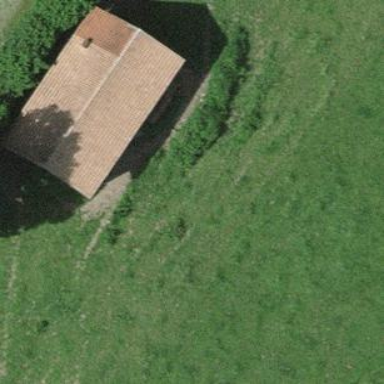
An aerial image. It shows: Farm auxiliary building.